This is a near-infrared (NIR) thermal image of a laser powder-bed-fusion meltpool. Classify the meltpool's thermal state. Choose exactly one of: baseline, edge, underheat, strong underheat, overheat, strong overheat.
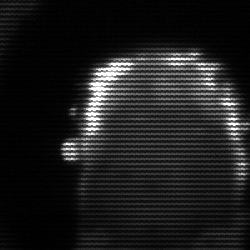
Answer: baseline